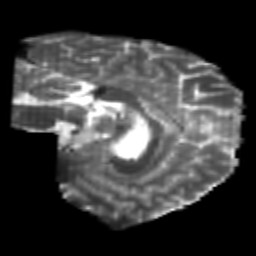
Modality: T2w
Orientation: sagittal
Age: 22
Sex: male
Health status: healthy
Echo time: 0.074 s